Question: i got some problem in sending the html table value as form data to the php file.
My problem is..
i have dynamic html tables(which are more than 20 tables) which are created by javascript.
This dynamic tables has dynamic data which is entered by the user. Here i am saving these dynamic data in to the tables.(which is in the table row and table column tags).
Here is my doubt is how to send the these dynamic data tables to my PHP file..
Here my data attributes are dynamic (like id, name and class).
I searched in the google.com and i found the one solution. some thing like place the hidden input tag in your table..
if i do that i will get one more problem.
as previously i said that my data attributes are dynamic. if i do the hidden input values how can i get those value to php file..
I mean, suppose i have 20 rows in each table if send those data to php file, how can i find which data is belong to which table..
Here my every table has 20 rows each. Each row has the dynamic name(which is same to all 20 rows in a table).
please suggest the best way to get rid of this problem.

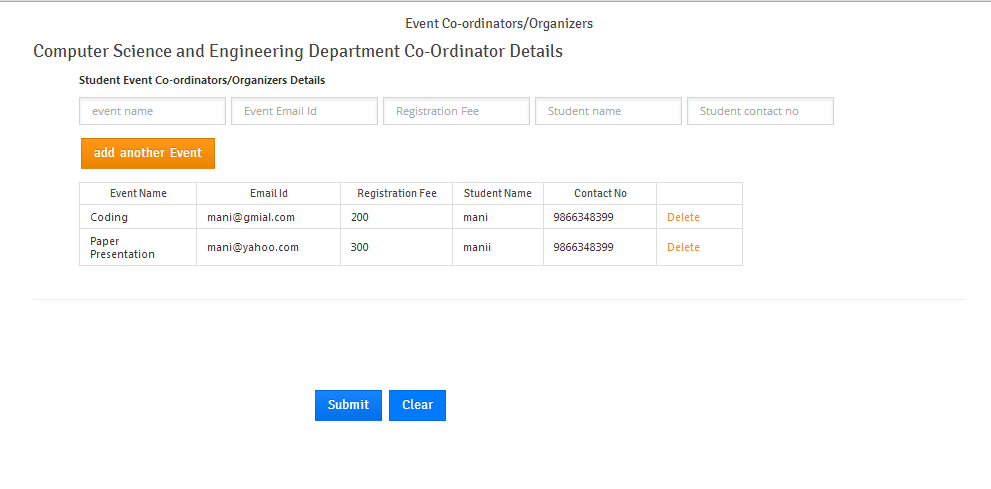
Answer: One way would be, you can loop all the tables and get the values of the first four table cells(TD) for each row in the table, assuming all the tables have same columns, and generate a javascript object and send that object to your server via javascript.
sample:
'''
var data = {
'department1': {
'eventname': 'xyz',
'emailid': 'x@xyz.com',
'registrationfee' : '300',
'studentname': 'me',
'contactno': '999999999'
},
'department2': {
'eventname': 'xyz2',
'emailid': 'y@xyz.com',
'registrationfee' : '500',
'studentname': 'me2',
'contactno': '<PHONE>'
},
.....
};
'''
and send the data via post ajax call using jquery or plain javascript.
You can access the data on the server side. If you are using a php framework it might automatically decode the json and gives you an array orthewise you might have to use json_decode().
Hope this gives you a fair idea on how to do it.
Edit:
> I mean, suppose i have 20 rows in each table if send those data to php file, how can i find which data is belong to which table..
On that, you are saying that the tables are generated from javascript for each department then add a data attribute to the table to identify the which department the table belongs.
'''
<table data-department="department1"></table>
'''